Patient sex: F
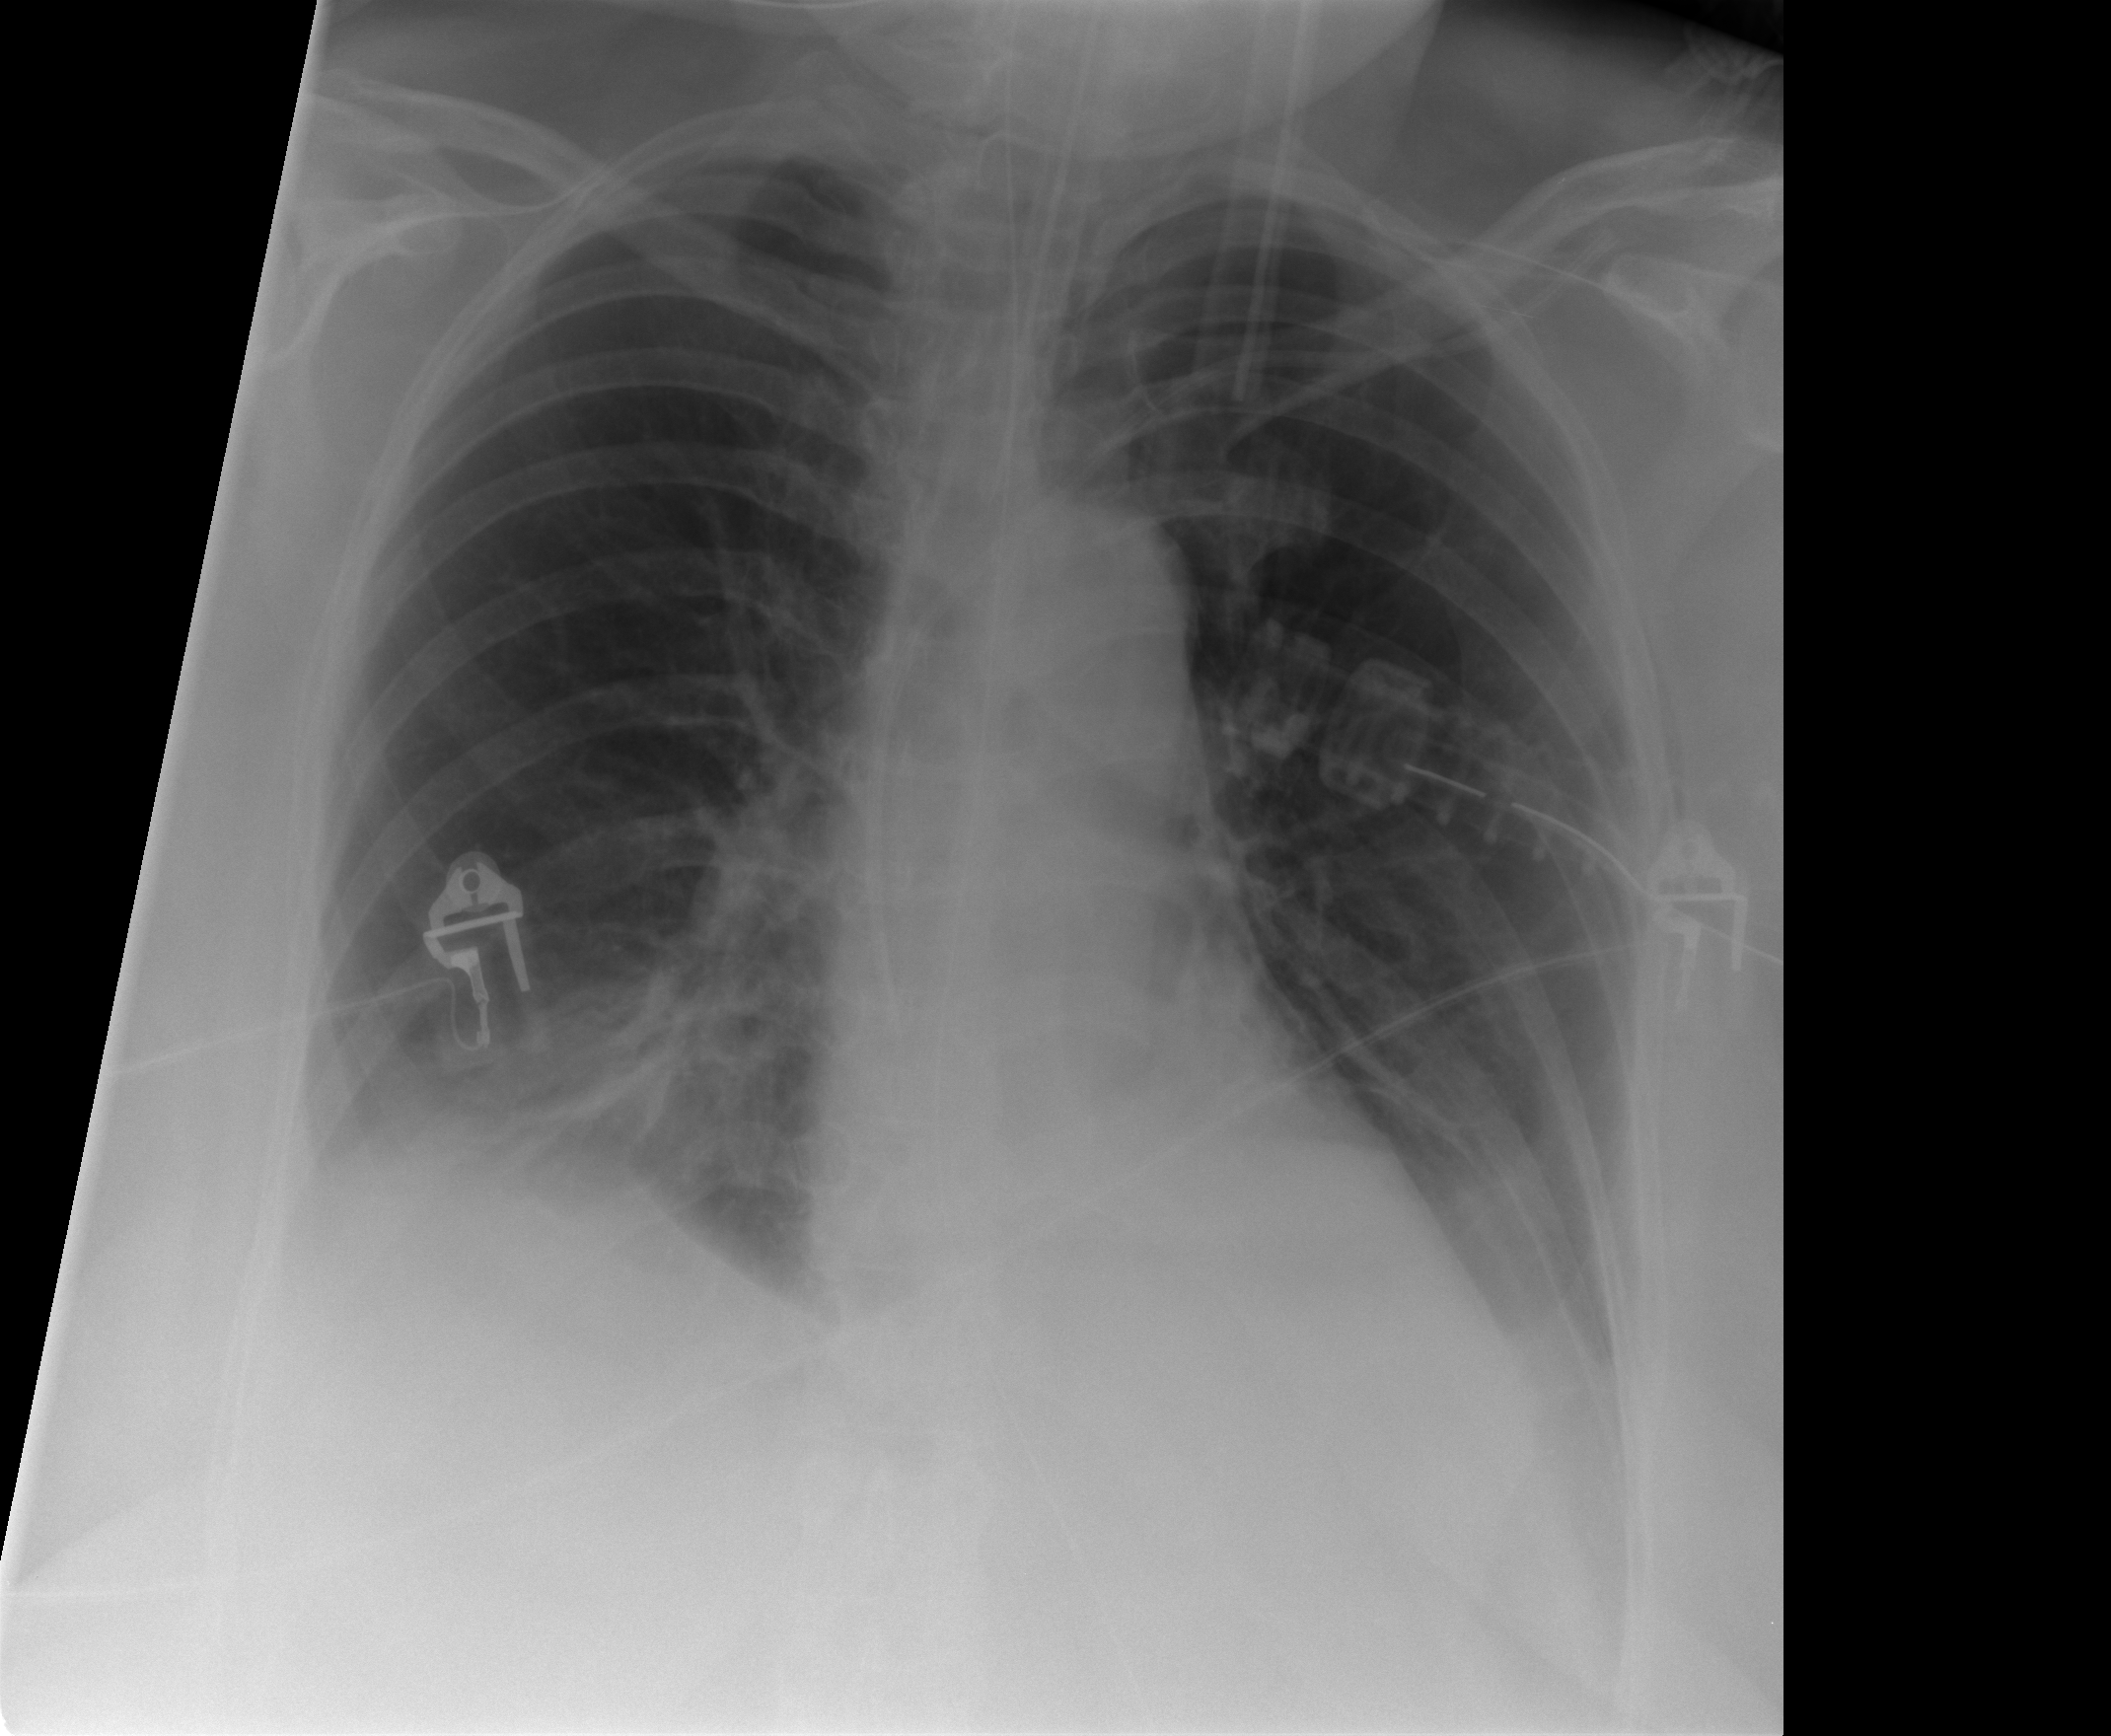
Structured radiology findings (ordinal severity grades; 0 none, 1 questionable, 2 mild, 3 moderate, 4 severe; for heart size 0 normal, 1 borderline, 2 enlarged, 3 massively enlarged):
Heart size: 0
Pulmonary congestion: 0
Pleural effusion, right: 2
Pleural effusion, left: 2
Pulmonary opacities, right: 2
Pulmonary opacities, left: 2
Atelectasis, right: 2
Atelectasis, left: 2